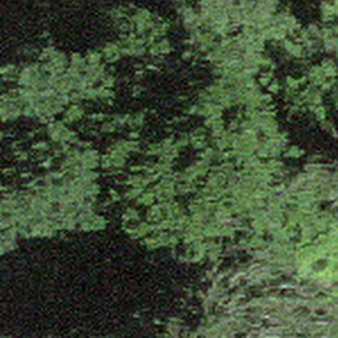
Label: other